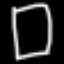
Label: square